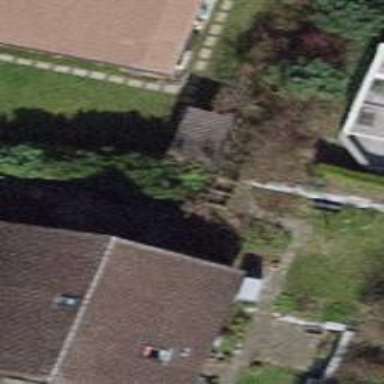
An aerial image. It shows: Semidetached house with gabled roof.